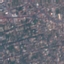
Land use / land cover class: Residential